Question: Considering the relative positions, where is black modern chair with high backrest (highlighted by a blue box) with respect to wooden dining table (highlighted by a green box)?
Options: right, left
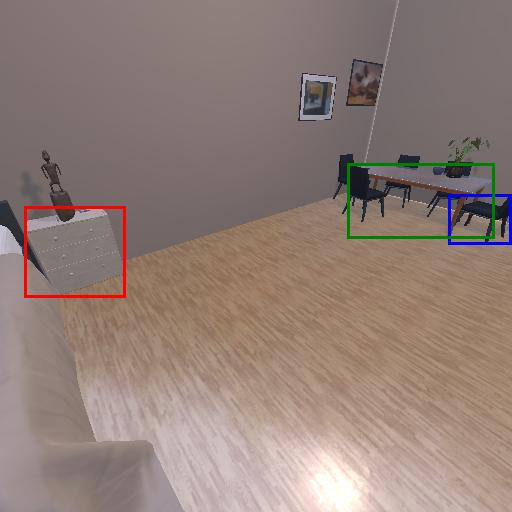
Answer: right